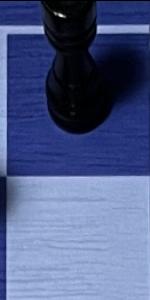
Label: Empty